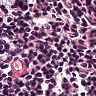
Metastatic tissue present: no